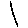
Label: line